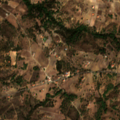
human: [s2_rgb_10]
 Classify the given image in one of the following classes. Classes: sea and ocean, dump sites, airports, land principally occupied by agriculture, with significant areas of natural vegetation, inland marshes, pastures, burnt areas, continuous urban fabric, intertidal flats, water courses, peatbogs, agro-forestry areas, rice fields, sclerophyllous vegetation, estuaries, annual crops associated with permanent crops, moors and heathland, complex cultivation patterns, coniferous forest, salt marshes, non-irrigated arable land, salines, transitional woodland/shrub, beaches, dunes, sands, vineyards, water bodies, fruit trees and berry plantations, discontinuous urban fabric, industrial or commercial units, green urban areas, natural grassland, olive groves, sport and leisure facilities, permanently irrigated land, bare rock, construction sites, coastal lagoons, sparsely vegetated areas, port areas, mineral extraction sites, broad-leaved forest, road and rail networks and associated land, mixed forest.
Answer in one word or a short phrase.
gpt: annual crops associated with permanent crops, land principally occupied by agriculture, with significant areas of natural vegetation, agro-forestry areas, broad-leaved forest, mixed forest